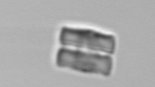
Label: Bacillariophyceae_morphotype1